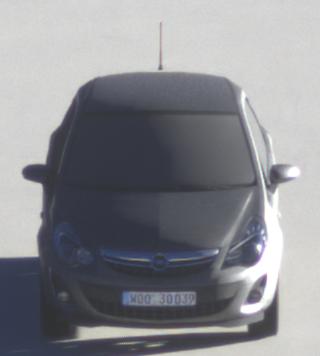
Make: Opel
Model: Corsa 1.2
Detailed model: Corsa (D)
Model produced from: 2011/01
Model produced until: 2014/08
Doors: 3
Color: gray
Road condition: dry road
Daytime: sunrise or sunset
Contrast: high contrast